Aerial crown-view tile of a tropical tree (Barro Colorado Island, Panama), acquired 20241112:
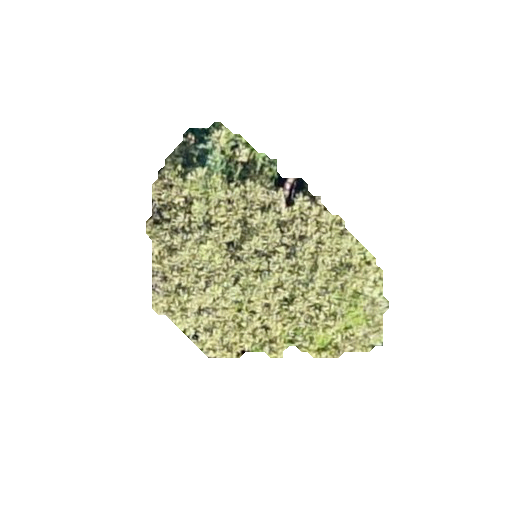
Species: Dipteryx oleifera
GBIF accepted scientific name: Dipteryx oleifera
Crown area: 61.326 m²